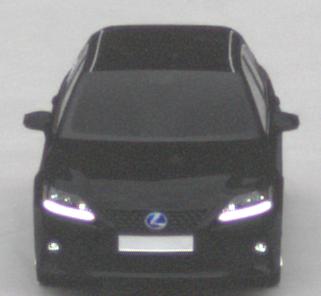
Make: Lexus
Model: CT 200h
Detailed model: CT (A10)
Model produced from: 2014/03
Model produced until: 2017/10
Doors: 5
Color: black
Road condition: dry road
Daytime: morning or afternoon
Contrast: low contrast